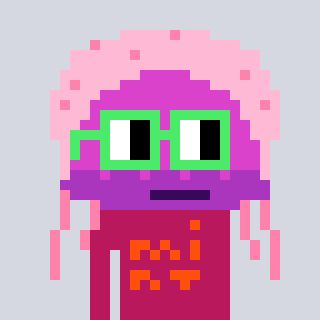
a pixel art character with square light green glasses, a jellyfish-shaped head and a darkpink-colored body on a cool background